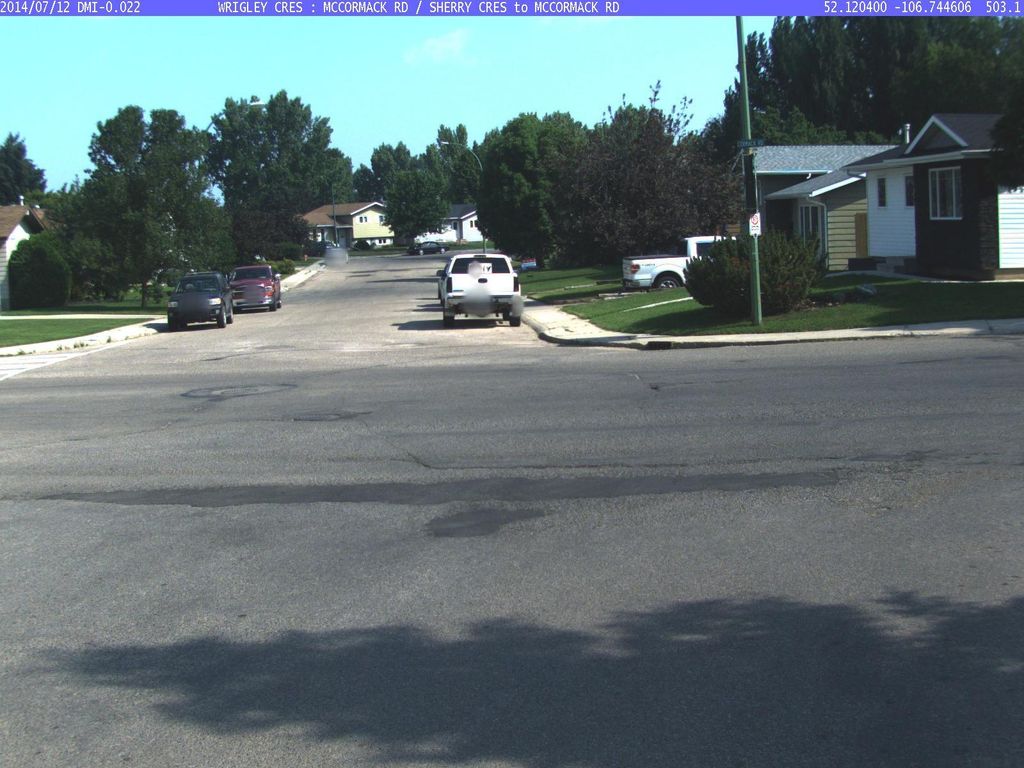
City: saskatoon